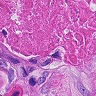
Metastatic tissue present: yes